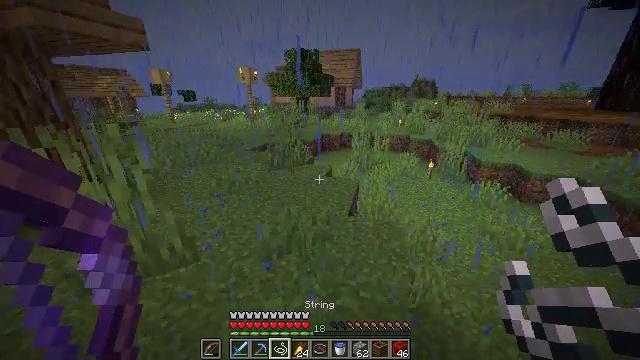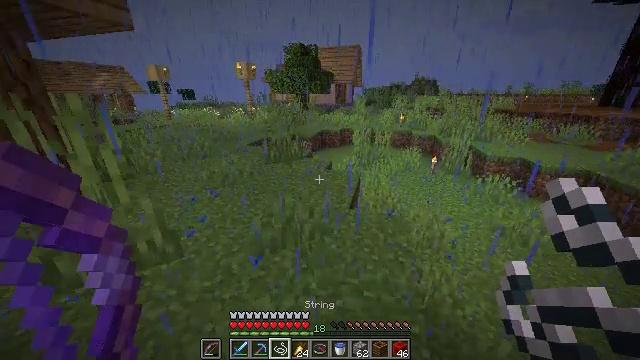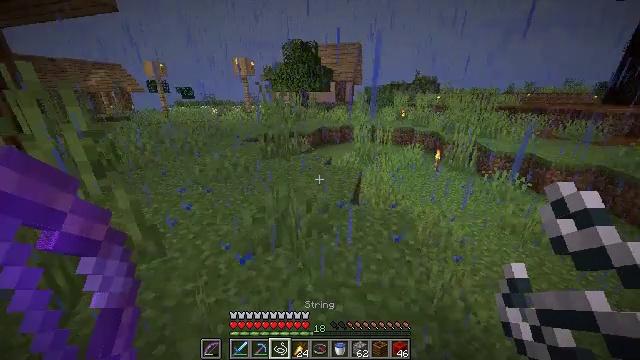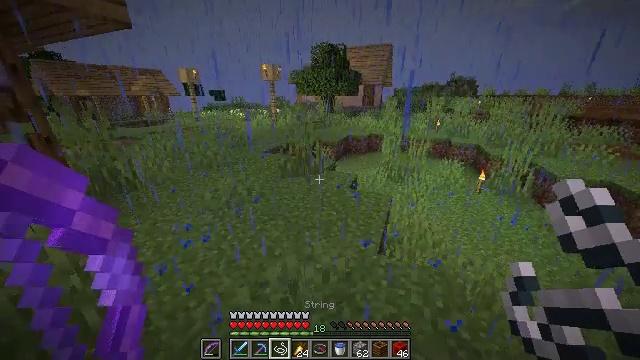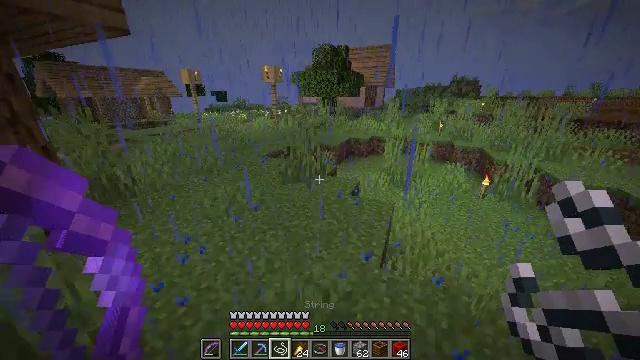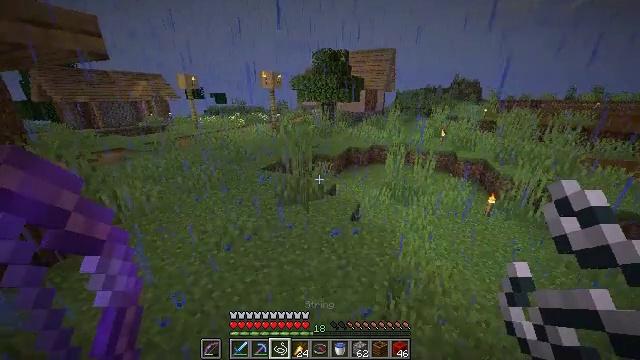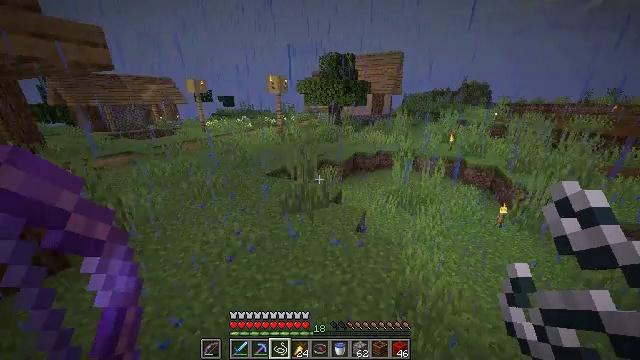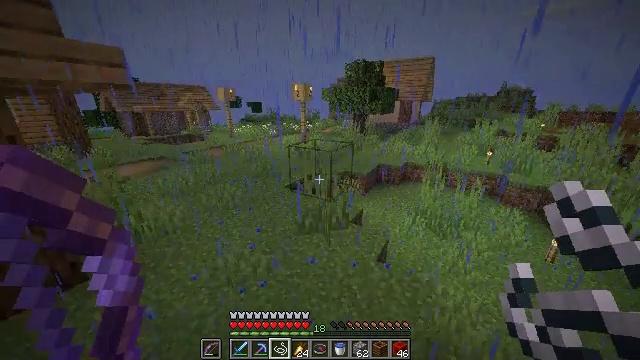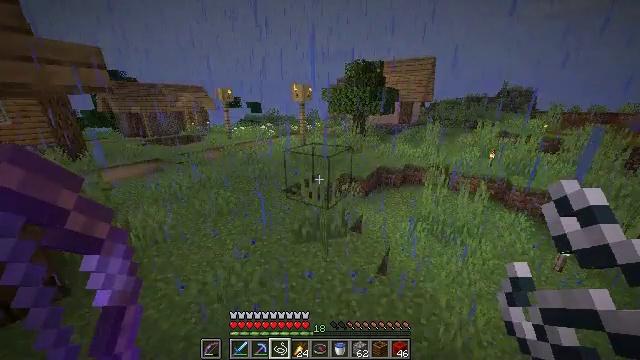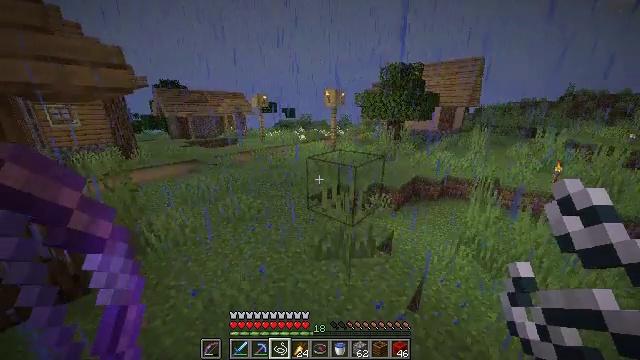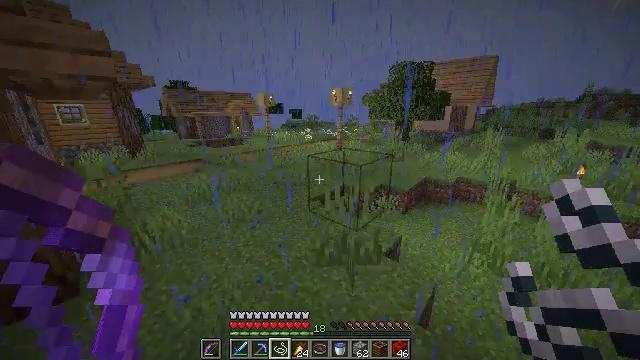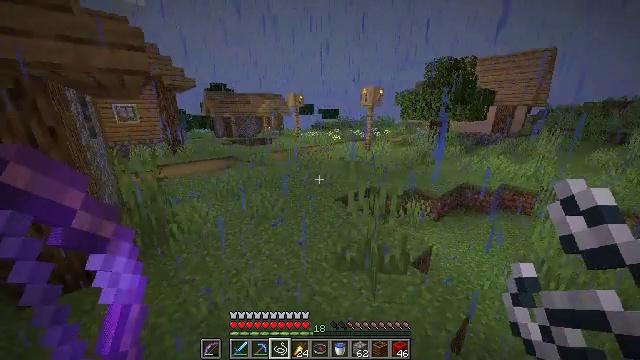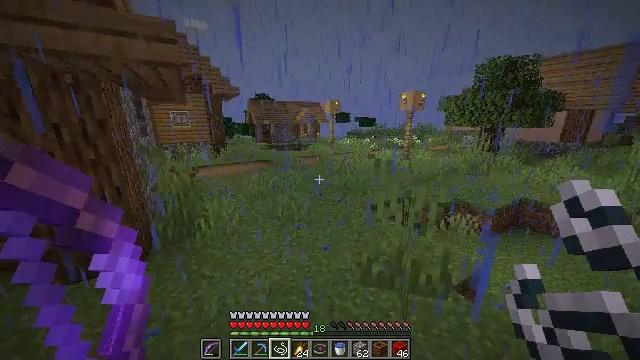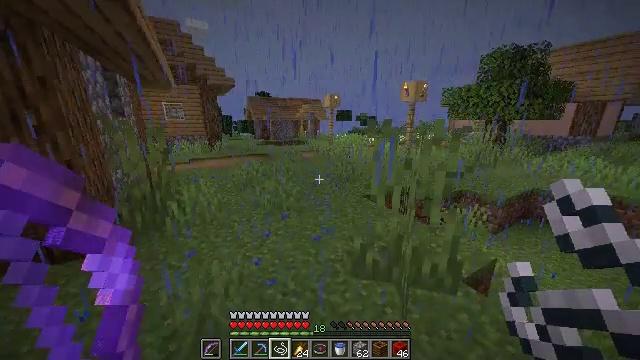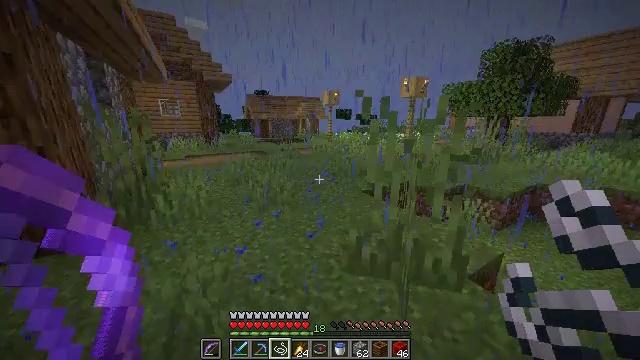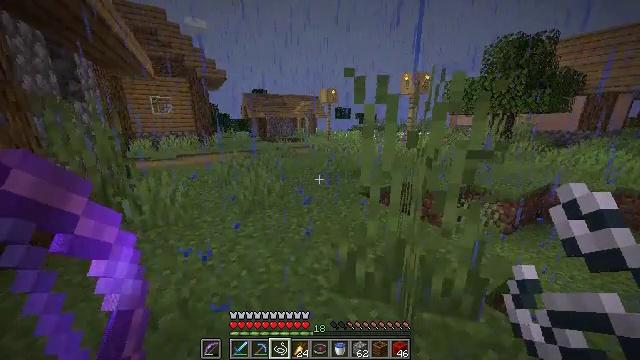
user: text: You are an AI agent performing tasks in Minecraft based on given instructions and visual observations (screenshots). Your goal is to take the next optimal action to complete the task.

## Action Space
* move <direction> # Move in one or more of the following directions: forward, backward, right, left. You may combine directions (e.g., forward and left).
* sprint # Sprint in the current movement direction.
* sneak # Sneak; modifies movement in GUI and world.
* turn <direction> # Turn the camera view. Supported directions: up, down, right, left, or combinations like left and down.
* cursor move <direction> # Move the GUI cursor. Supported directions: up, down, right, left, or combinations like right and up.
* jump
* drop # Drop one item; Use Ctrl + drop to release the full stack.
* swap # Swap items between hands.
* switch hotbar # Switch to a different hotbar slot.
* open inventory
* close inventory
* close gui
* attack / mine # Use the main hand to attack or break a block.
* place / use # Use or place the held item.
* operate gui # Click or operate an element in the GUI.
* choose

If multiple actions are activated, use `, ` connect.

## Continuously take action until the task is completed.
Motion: motion action
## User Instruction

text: Break the grass block.
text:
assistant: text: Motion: move forward, sprint, jump
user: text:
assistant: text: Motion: move forward, sprint, jump
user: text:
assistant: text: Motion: move forward, sprint, turn left, jump
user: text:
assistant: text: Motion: move forward, sprint, jump
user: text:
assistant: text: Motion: move forward, sprint, jump
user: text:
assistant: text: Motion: move forward, sprint, turn left, jump
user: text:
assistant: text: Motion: move forward, sprint, turn left and up, jump
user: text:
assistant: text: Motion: move forward, sprint, jump
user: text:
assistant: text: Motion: move forward, sprint, turn left and up, jump
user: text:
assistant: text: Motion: move forward, sprint, turn left
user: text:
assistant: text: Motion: move forward, sprint, turn left
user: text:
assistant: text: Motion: move forward, sprint, turn left and up
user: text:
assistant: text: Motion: move forward, sprint
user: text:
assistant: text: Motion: move forward
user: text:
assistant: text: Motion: move forward
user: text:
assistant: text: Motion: move forward
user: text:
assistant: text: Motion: move forward and move right
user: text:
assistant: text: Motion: move forward and move right, turn right
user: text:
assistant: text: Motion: move forward and move right, sprint, turn right and down
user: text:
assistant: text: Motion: move forward, sprint, turn right
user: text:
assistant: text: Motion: move forward, sprint
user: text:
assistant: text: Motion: move forward, sprint, turn right and down
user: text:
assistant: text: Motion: move forward, sprint, turn right
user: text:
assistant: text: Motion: move forward, sprint, turn right
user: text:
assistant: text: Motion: move forward, sprint, turn right and down, jump
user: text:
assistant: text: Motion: move forward, sprint, turn right, jump
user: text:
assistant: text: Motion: move forward, sprint, turn right, jump
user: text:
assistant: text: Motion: move forward, sprint, turn right, jump
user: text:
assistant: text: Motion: move forward, sprint, turn right, jump
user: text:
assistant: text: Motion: move forward, sprint, turn right, jump